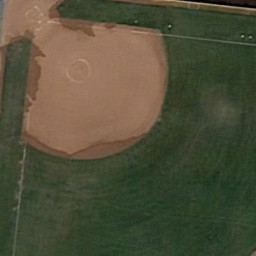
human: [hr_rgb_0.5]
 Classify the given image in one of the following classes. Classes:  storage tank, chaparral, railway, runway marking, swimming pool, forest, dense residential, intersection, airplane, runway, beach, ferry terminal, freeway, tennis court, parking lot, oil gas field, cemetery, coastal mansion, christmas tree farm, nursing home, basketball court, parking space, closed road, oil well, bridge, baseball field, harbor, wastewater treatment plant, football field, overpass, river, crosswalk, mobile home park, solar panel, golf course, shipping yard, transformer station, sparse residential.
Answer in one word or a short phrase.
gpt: baseball field